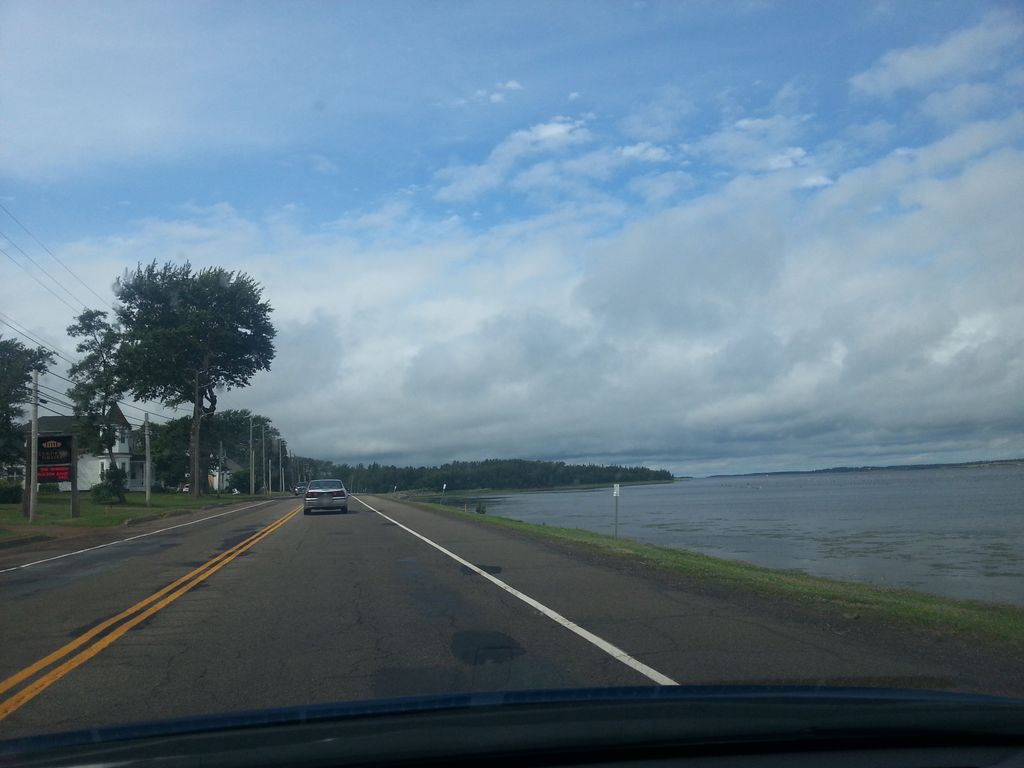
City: charlottetown